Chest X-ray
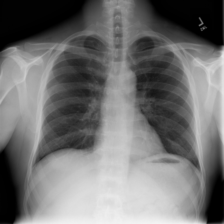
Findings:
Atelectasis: negative
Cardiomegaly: negative
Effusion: negative
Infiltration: negative
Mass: negative
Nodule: negative
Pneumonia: negative
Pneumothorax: negative
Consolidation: negative
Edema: negative
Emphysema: negative
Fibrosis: negative
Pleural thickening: negative
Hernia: negative